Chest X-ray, PA view. Patient: 35 years old, sex M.
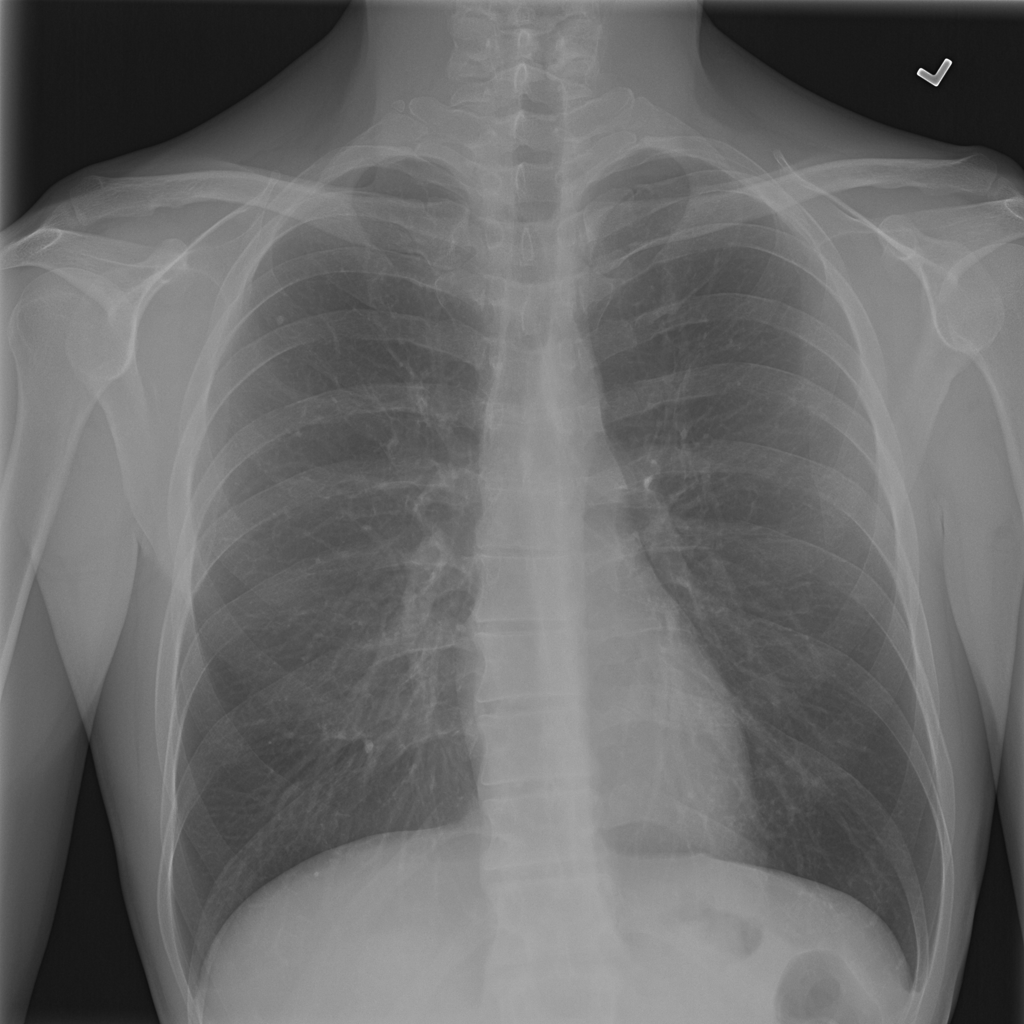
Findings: No Finding